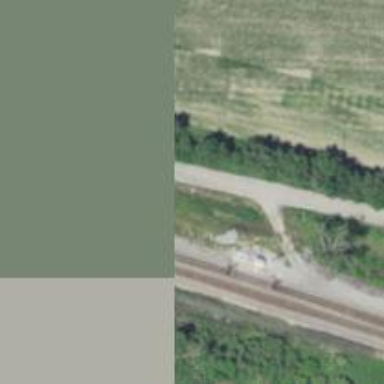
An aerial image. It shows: Junction on the railway.